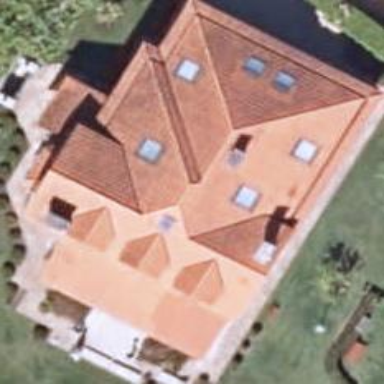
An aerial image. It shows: Simple house.